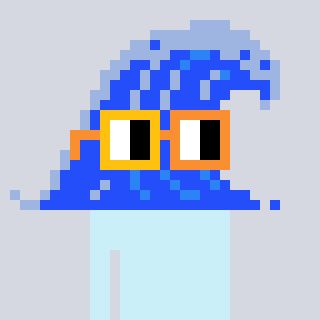
a pixel art character with square yellow and orange glasses, a wave-shaped head and a gold-colored body on a cool background